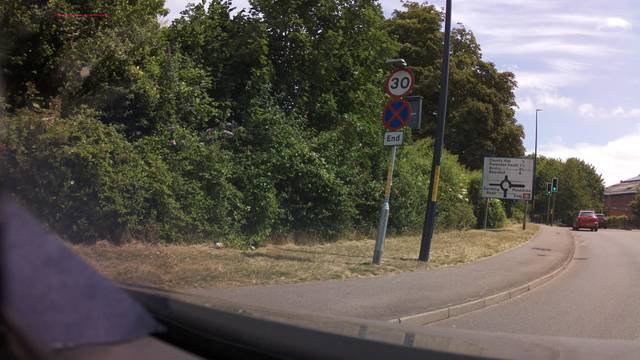
Region: United Kingdom
Coordinates: 51.2798, 0.5188